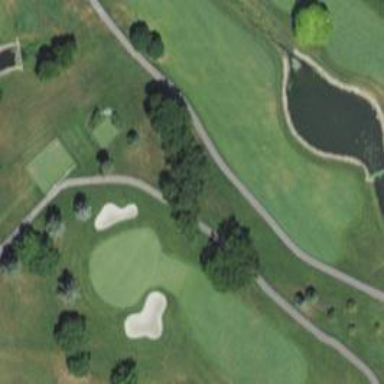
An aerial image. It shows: Service road used as golf cart path.